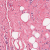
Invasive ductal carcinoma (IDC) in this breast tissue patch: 0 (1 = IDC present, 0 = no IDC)